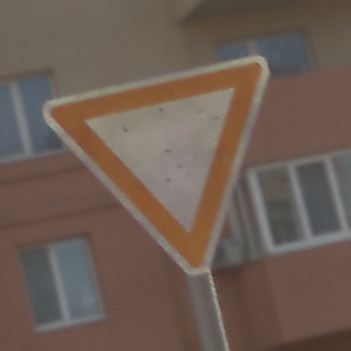
Verkehrszeichen: VorfahrtGewaehren
Umgebung: Outdoor, Urban
Tageszeit: MorningAfternoon
Wetter: PartlyCloudy
Licht: Natural
Jahreszeit: NotSpecified
Kontrast: HighContrast